Question: I'm implementing a peak detection algorithm in Python that detects only those peaks that are above a threshold magnitude. I don't want to use the inbuilt function as I have to extend this simulation to Hardware implementation also.
'''
from math import sin,isnan
from pylab import *
def peakdet(v, delta,thresh,x):
delta=abs(delta)
maxtab = []
mintab = []
v = asarray(v)
mn, mx = v[0], v[0]
mnpos, mxpos = NaN, NaN
lookformax = True
for i in arange(len(v)):
this = v[i]
if abs(this)>thresh:
if this > mx:
mx = this
mxpos = x[i]
if this < mn:
mn = this
mnpos = x[i]
if lookformax:
if (this < mx-delta):
if (mx>abs(thresh)) and not isnan(mxpos):
maxtab.append((mxpos, mx))
mn = this
mnpos = x[i]
lookformax = False
else:
if (this > mn+delta):
if (mn<-abs(thresh)) and not isnan(mnpos):
mintab.append((mnpos, mn))
mx = this
mxpos = x[i]
lookformax = True
return array(maxtab), array(mintab)
#Input Signal
t=array(range(100))
series=0.3*sin(t)+0.7*cos(2*t)-0.5*sin(1.2*t)
thresh=0.95 #Threshold value
delta=0.0 #
a=zeros(len(t)) #
a[:]=thresh #
maxtab, mintab = peakdet(series,delta,thresh,t)
#Plotting output
scatter(array(maxtab)[:,0], array(maxtab)[:,1], color='red')
scatter(array(mintab)[:,0], array(mintab)[:,1], color='blue')
xlim([0,t[-1]])
title('Peak Detector')
grid(True)
plot(t,a,color='green',linestyle='--',dashes=(5,3))
plot(t,-a,color='green',linestyle='--',dashes=(5,3))
annotate('Threshold',xy=(t[-1],thresh),fontsize=9)
plot(t,series,'k')
show()
'''
The problem with this program is that it is unable to detect some peaks even though they are above the threshold.
This is the output I got:

I saw other posts with peak detection problems but couldn't find any solution. Please help and suggest corrections.
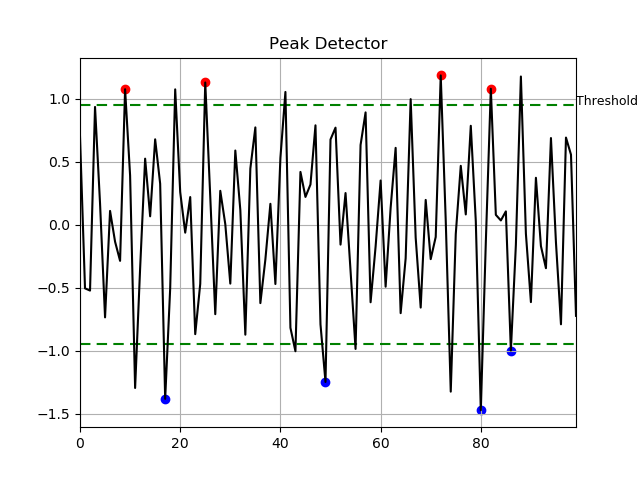
Answer: these code
'''
if lookformax:
if (this < mx-delta):
if (mx>abs(thresh)) and not isnan(mxpos):
maxtab.append((mxpos, mx))
mn = this
mnpos = x[i]
lookformax = False
else:
if (this > mn+delta):
if (mn<-abs(thresh)) and not isnan(mnpos):
mintab.append((mnpos, mn))
mx = this
mxpos = x[i]
lookformax = True
'''
only run under the condition
'''
if abs(this)>thresh:
'''
so your can only find a peak when the next point above the thresh is smaller than it.
put it out the condition